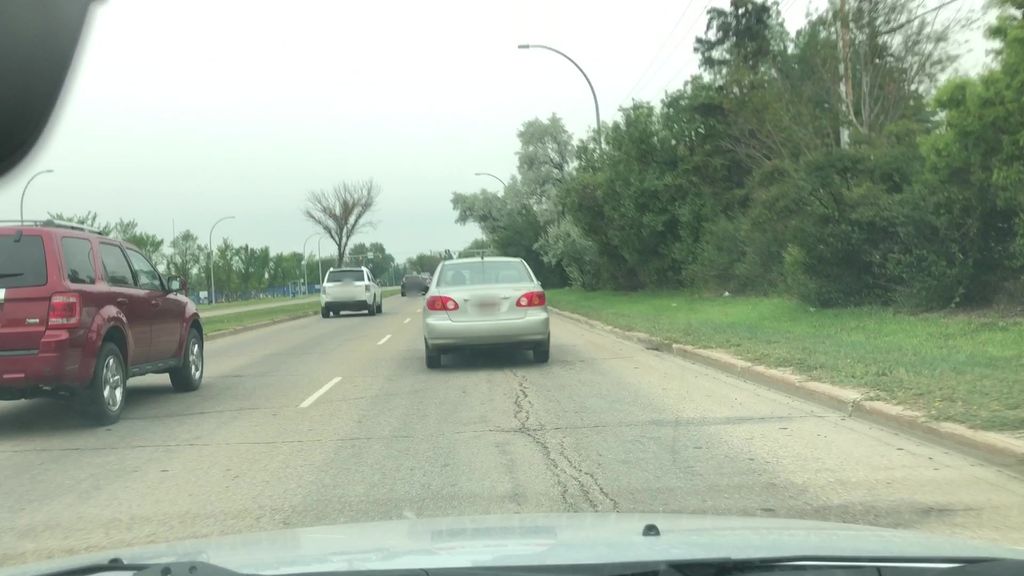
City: edmonton